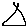
Label: triangle